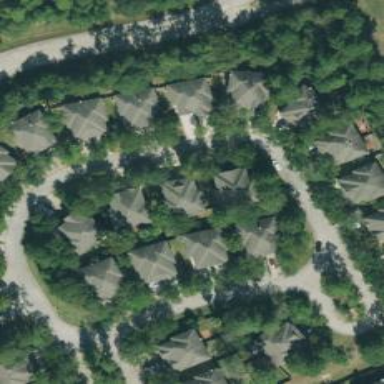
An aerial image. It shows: Residential neighbourhood.